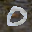
Label: 0